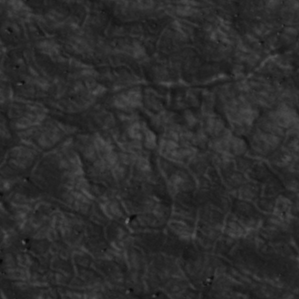
Label: non_frost